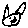
Label: cat